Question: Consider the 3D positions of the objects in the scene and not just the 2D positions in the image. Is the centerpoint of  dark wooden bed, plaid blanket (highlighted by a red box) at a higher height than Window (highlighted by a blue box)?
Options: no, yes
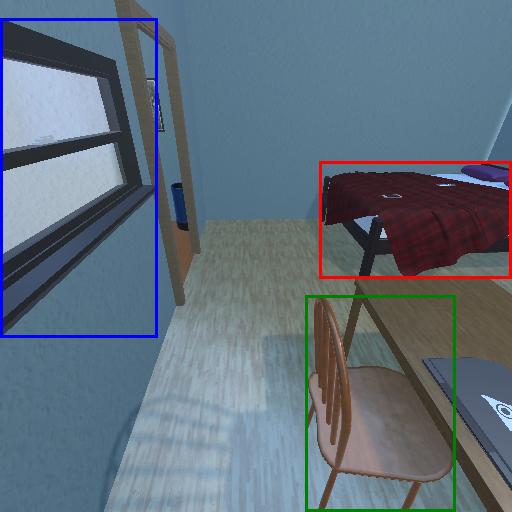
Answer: no